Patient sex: F
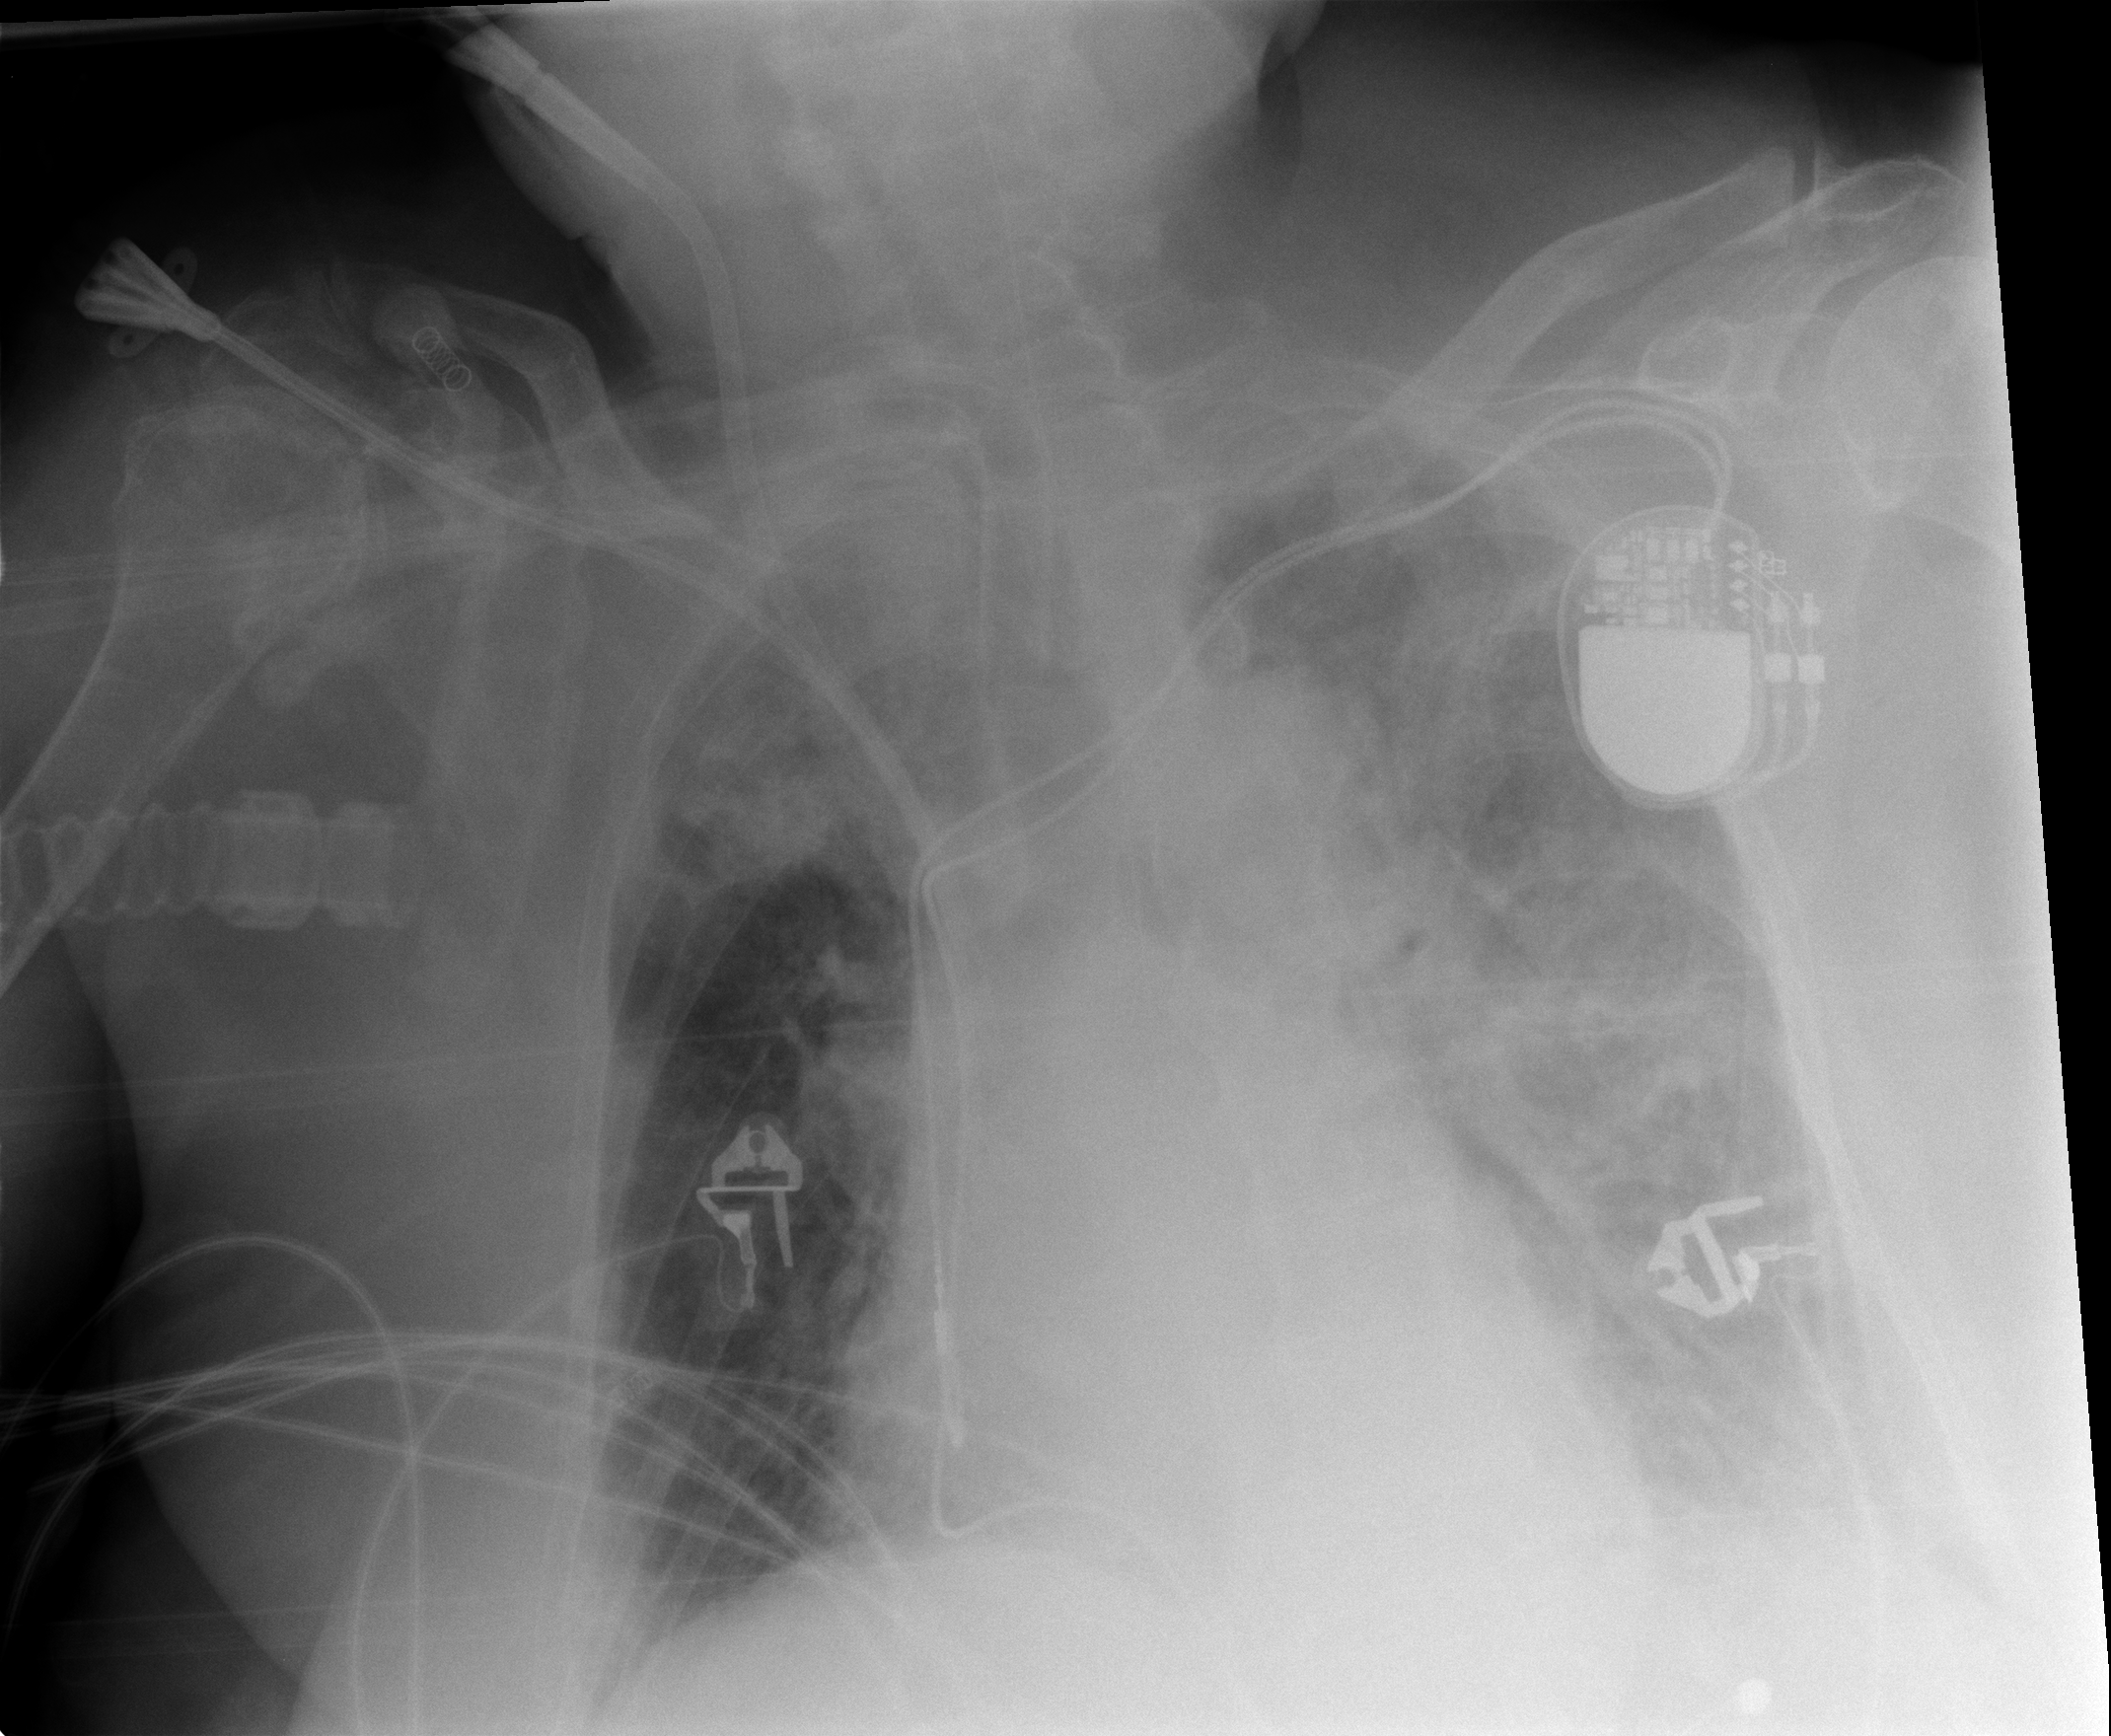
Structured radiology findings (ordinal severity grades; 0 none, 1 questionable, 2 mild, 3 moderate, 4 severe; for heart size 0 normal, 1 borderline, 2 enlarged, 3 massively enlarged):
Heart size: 2
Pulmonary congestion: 0
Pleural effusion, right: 0
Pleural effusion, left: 2
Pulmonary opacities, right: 3
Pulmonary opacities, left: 3
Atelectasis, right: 0
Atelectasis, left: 2